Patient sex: M
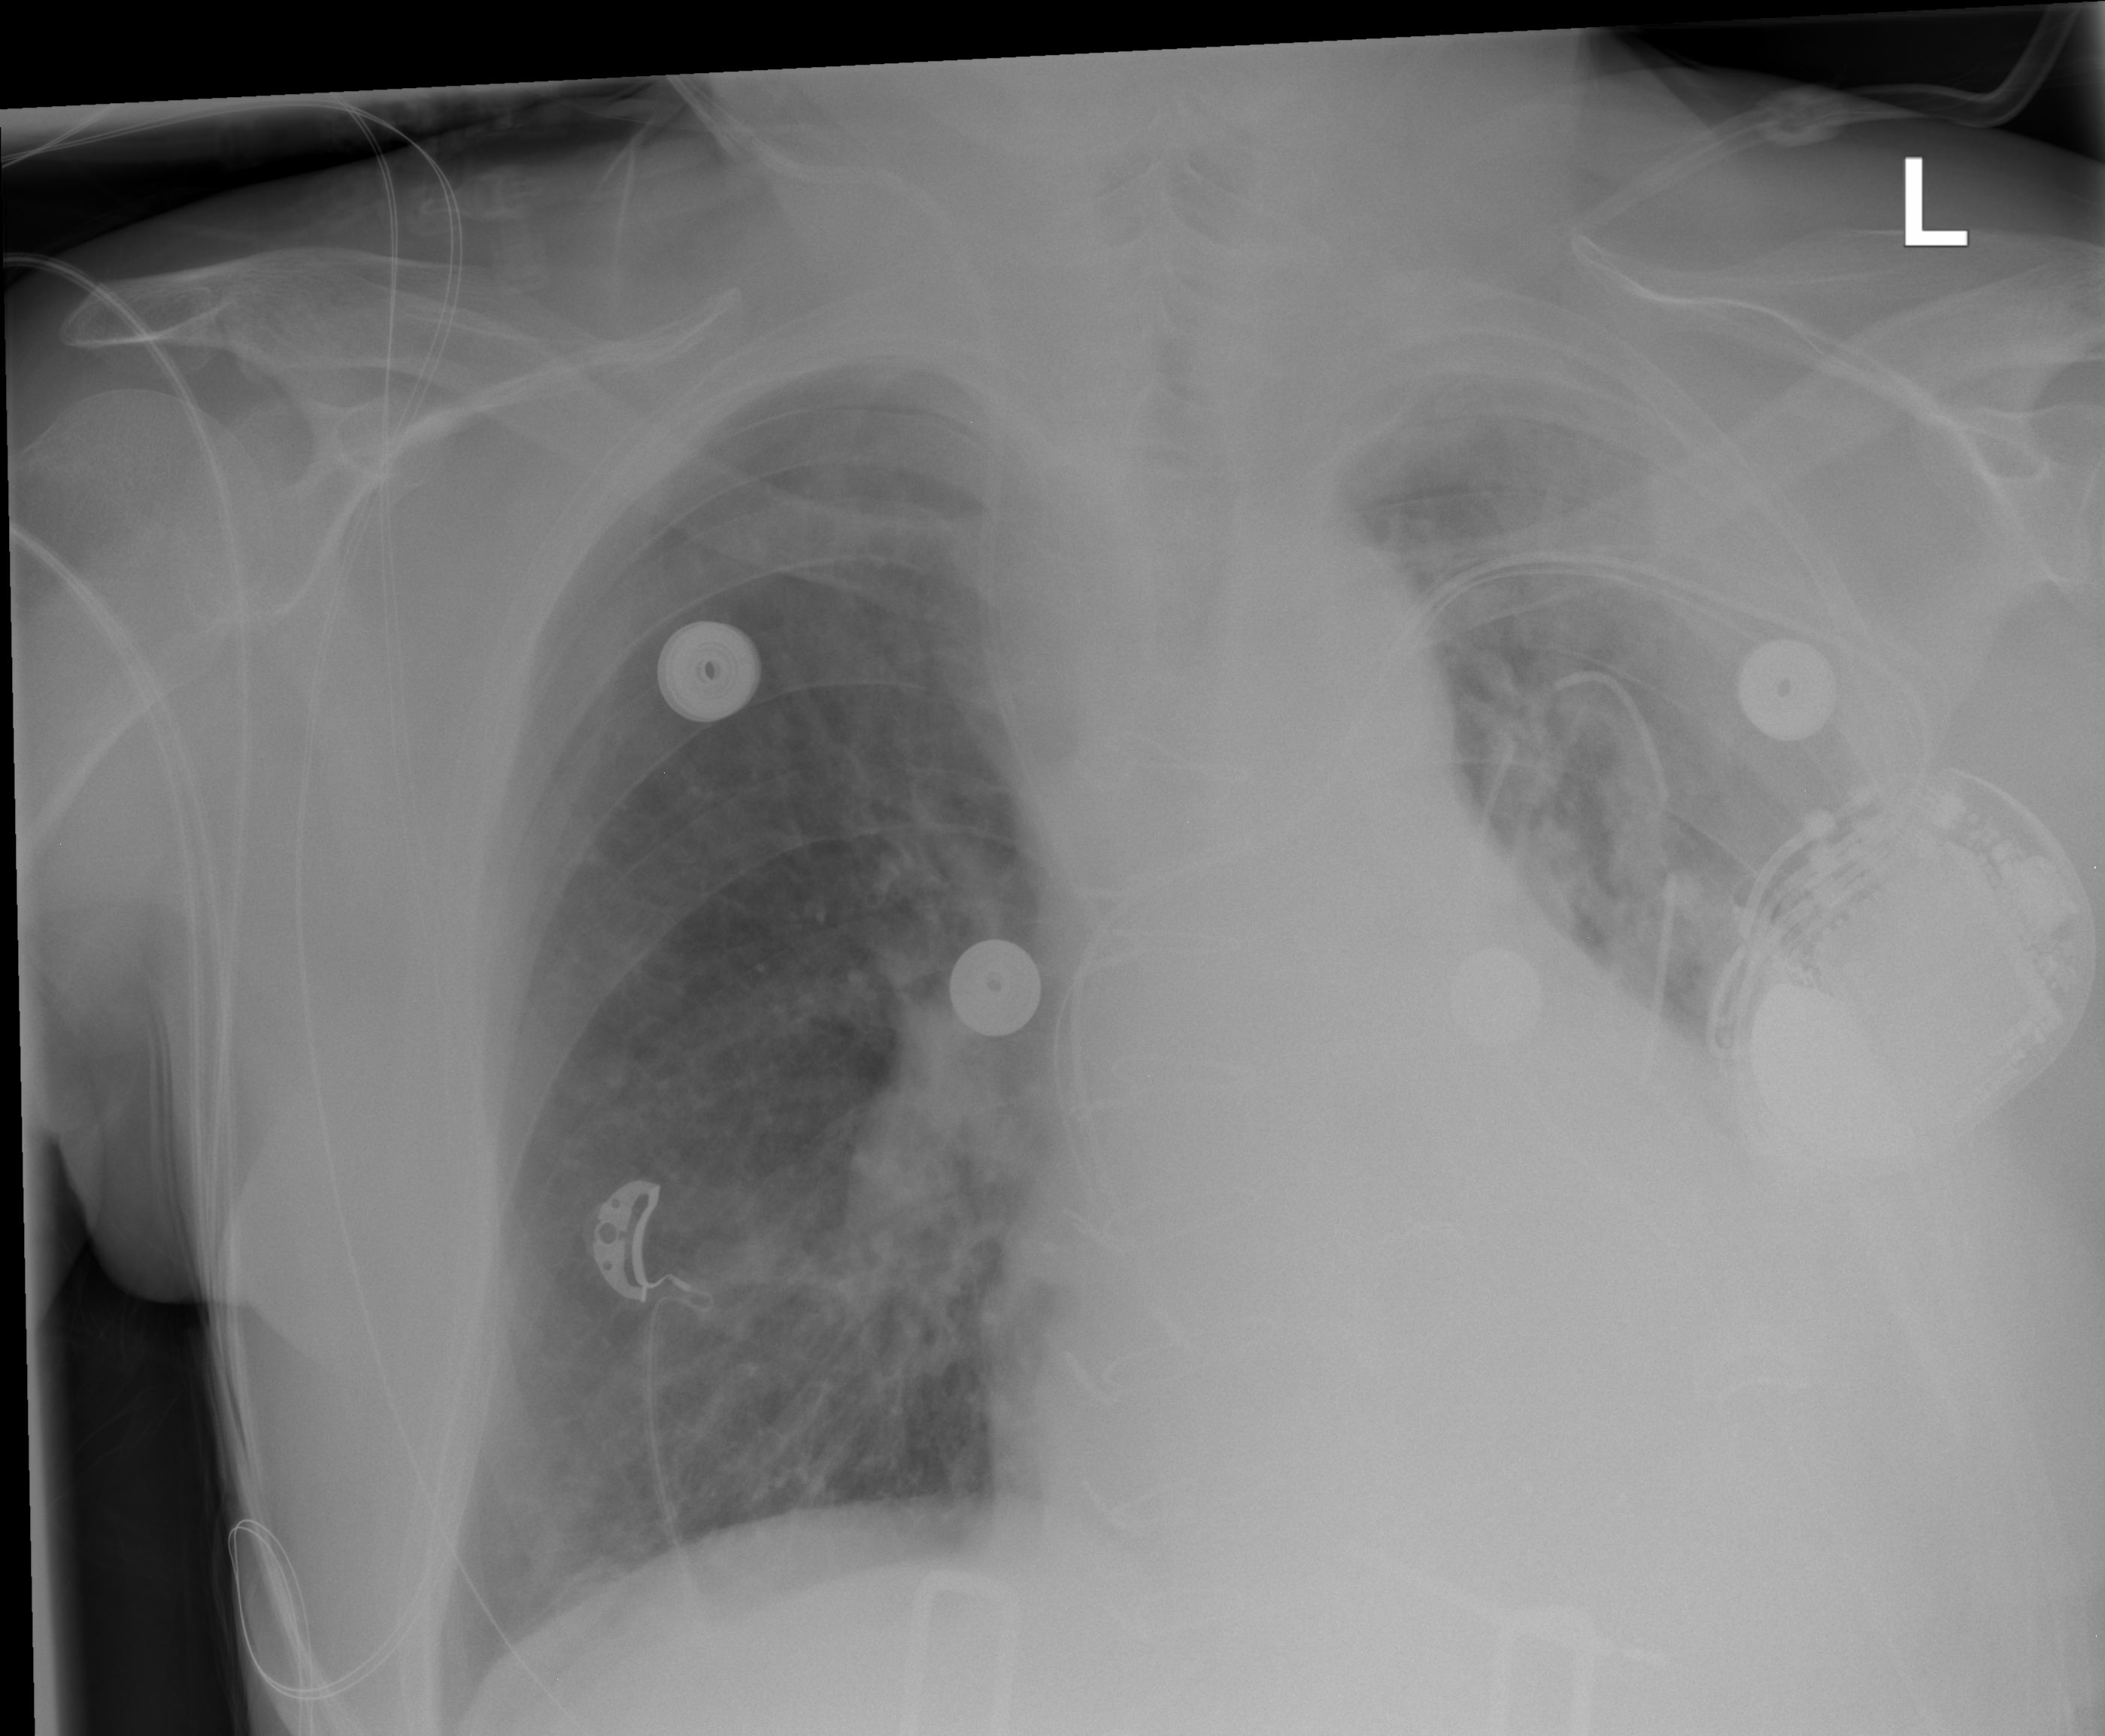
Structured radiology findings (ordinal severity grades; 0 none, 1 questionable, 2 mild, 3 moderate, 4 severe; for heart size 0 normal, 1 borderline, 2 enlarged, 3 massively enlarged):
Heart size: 2
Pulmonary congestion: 2
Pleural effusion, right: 0
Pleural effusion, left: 2
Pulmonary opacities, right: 1
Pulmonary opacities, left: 2
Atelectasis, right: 0
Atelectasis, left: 3